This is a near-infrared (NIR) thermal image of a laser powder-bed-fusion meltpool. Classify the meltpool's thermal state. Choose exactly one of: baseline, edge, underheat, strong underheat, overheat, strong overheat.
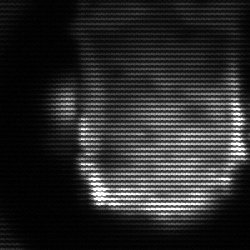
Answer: baseline